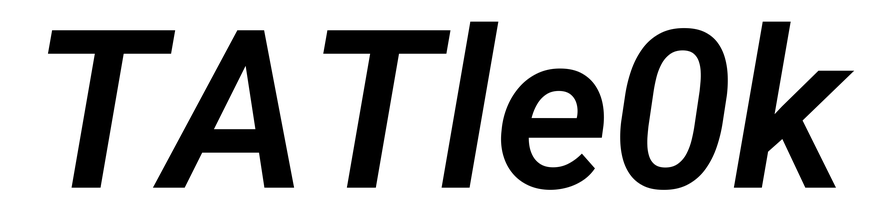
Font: Roboto-Italic_SemiBold_Italic